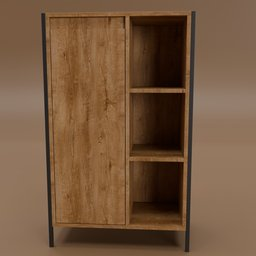
Label: furniture